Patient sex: F
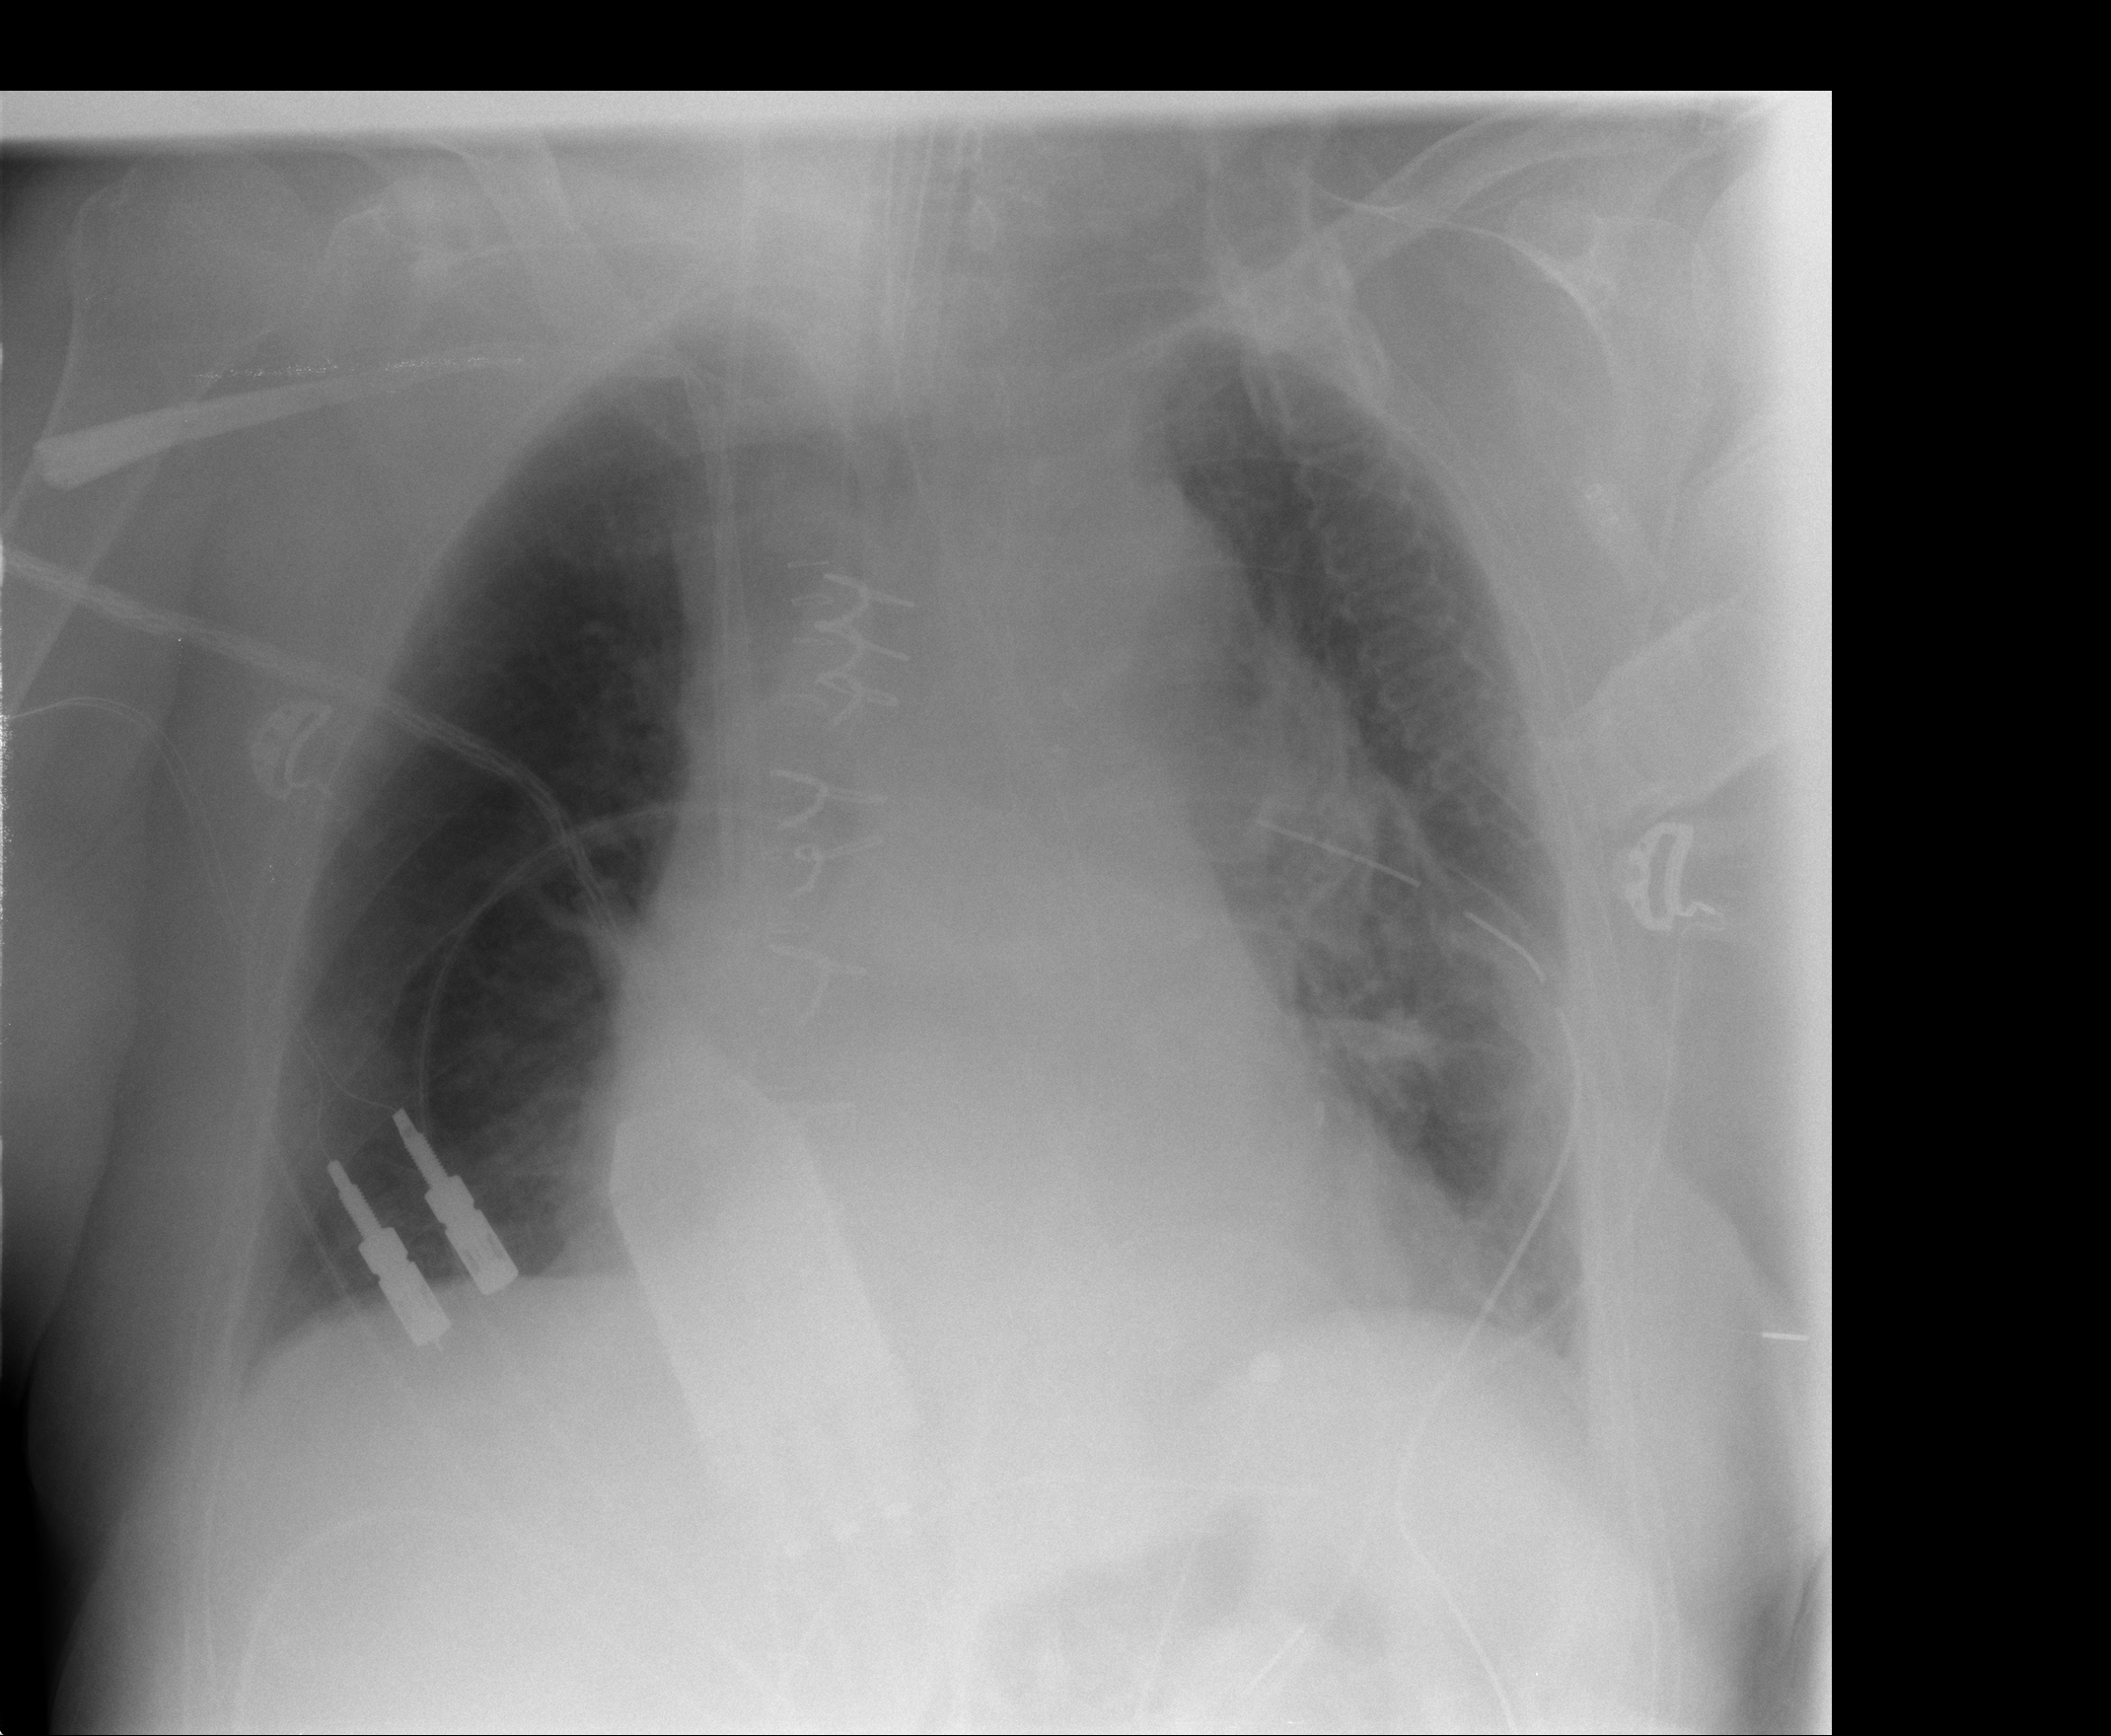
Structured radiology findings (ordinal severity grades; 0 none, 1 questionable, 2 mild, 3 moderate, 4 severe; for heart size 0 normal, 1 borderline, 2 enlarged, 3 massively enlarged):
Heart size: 2
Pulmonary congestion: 0
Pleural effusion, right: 2
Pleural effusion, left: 0
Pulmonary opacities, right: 2
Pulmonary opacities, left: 2
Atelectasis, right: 0
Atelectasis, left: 0